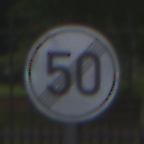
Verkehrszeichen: EndeGeschwindigkeit50
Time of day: MorningAfternoon
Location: Outdoor (Urban)
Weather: Overcast
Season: NotSpecified
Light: Natural